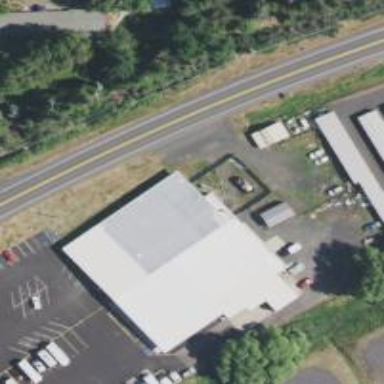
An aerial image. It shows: Building used as car repair shop.